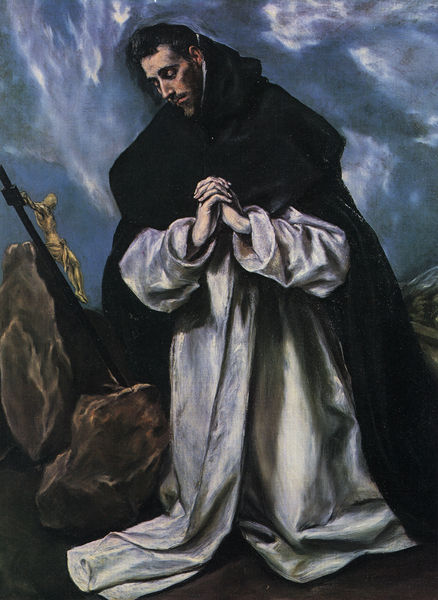
Titel: Der hl. Dominikus im Gebet
Künstler: El Greco
Standort: Madrid
Institution: Sammlung J. Urquijo Chacón
Schlagwörter: blau, dunkel, felsen, gemälde, gewitter, gott, hand, himmel, kopf, mann, schatten, umhang, weiß, wolken, gelb, abend, braun, grau, hell, holz, licht, nacht, profil, schwarz, blick, wolke, malerei, bart, augen, bibel, falten, kragen, silber, stein, steine, trauer, hände, erde, figur, geistlicher, gewand, gold, haare, kutte, mantel, potrait, renaissance, stock, spanien, berge, farben, fels, sturm, blue, folds, hands, religious, white, black, dark, face, falte, gefaltet, gray, hair, nose, painting, portrait, robe, yellow, ernst, konzentration, spanisch, kreuz, expressionistisch, knien, bedrohlich, beten, gebet, franz, halbprofil, versunken, sad, christus, jesus, blitz, manierismus, cloud, clouds, man, rock, rocks, sky, stone, griechisch, knieend, knieen, priester, ear, head, kruzifix, mönch, franziskus, death, heiliger, mönche, eyes, anbeten, drawing, heilig, black and white, anbetung, betend, shadow, el greco, beard, donner, saint, sten, cross, storm, kapuze, person, royal, cape, cloak, mantle, prayer, colours, benediktiner, dominikaner, monk, thunder, weather, betender, fingers, christ, crucifix, passion, calm, jesuit, dunekl, lightning, christian, kruzifixus, mist, christianity, greco, stones, kneeling, asissi, benedikt, betender mönch, bwolken, cruzifix, dominik, ignaz, ordensbruder, subiaco, pray, faith, praying, despair, dracula, catholic, kneel, dead man, gloomy, thunderstorm, somber, quiet, worship, cowl, memento mori, de goya, frock, clasped, crusifix, busse, el greko, ora, ell greco, roble, st francis, worhsip